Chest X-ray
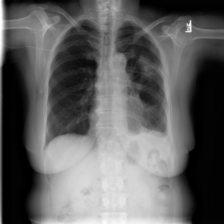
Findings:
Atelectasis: negative
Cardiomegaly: negative
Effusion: positive
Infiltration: negative
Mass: positive
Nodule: negative
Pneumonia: negative
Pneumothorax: negative
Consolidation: negative
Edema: negative
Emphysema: negative
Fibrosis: negative
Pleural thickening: negative
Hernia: negative